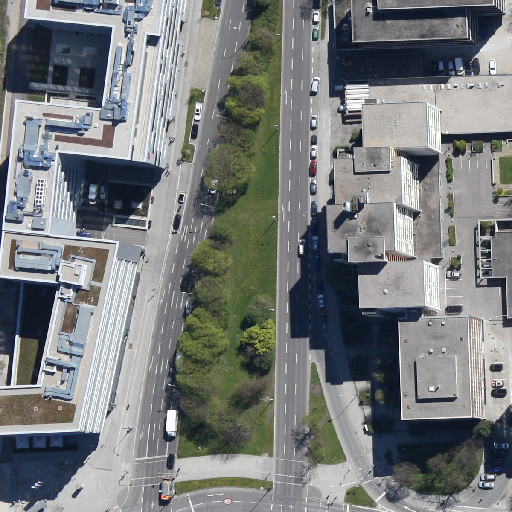
Referring expression: vehicle in the parking area